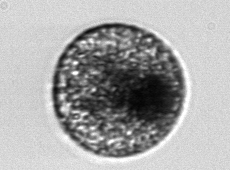
Label: Vicicitus_globosus